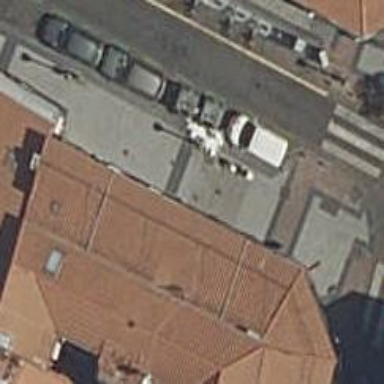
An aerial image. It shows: Shop selling clothes.